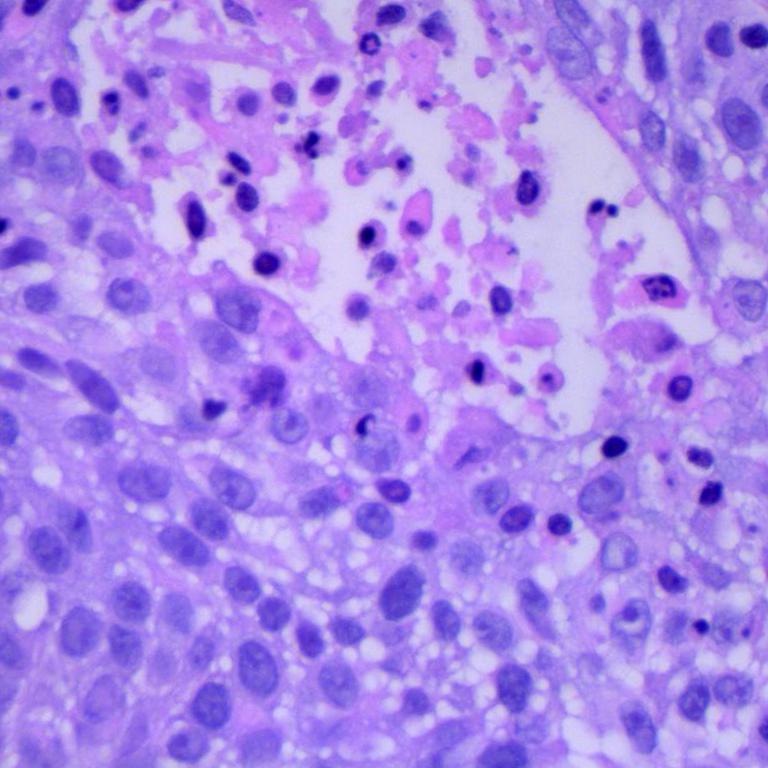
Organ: lung
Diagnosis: squamous carcinomas